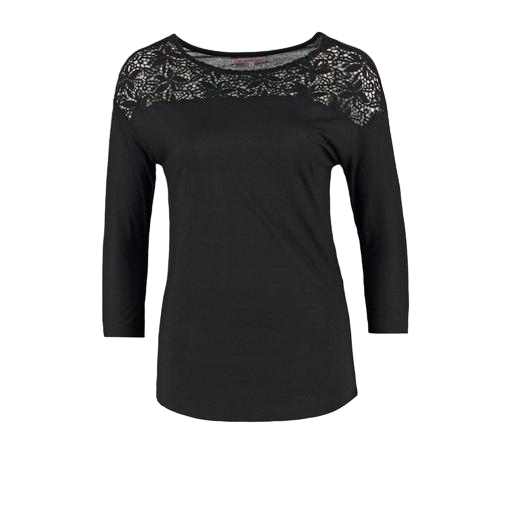
black three-quarter-sleeve top only macy, black lace-yoke jersey t-shirt, lace-yoke t-shirt, white background